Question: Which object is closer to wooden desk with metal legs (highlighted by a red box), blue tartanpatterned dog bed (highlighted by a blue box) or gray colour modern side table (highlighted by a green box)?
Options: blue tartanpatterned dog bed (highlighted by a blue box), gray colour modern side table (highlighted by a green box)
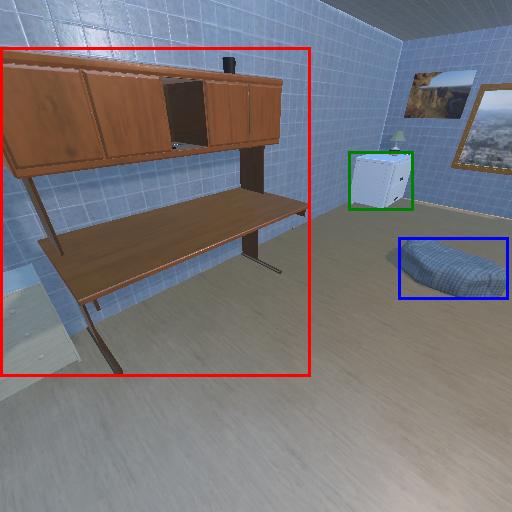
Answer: blue tartanpatterned dog bed (highlighted by a blue box)